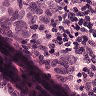
Metastatic tissue present: yes